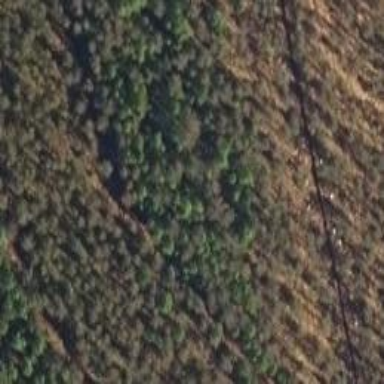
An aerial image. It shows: Woodland with needle-leaved trees.